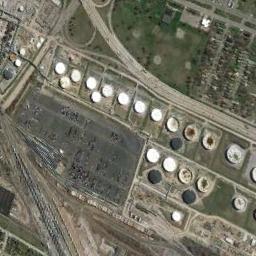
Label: storage_tank